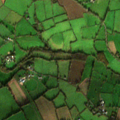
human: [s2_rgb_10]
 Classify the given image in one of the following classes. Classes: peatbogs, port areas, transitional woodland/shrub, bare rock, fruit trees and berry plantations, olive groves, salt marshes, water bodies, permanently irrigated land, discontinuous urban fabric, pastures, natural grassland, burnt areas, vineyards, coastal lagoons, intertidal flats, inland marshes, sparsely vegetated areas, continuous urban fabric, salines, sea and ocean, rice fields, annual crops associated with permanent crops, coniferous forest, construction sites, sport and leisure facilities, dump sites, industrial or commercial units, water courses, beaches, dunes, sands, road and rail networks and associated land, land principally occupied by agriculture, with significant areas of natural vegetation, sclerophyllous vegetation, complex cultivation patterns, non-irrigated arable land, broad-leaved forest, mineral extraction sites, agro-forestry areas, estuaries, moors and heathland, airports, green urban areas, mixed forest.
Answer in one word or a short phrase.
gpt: pastures